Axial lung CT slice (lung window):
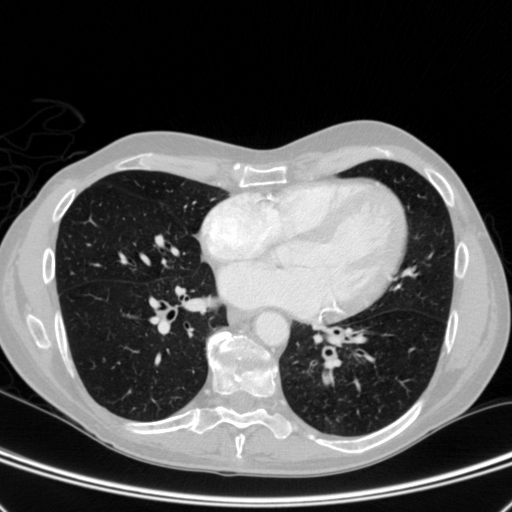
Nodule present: no